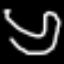
Label: squiggle